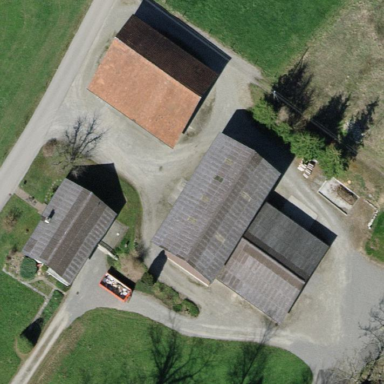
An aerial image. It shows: Farmyard in rural farm setting.